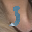
Label: 5